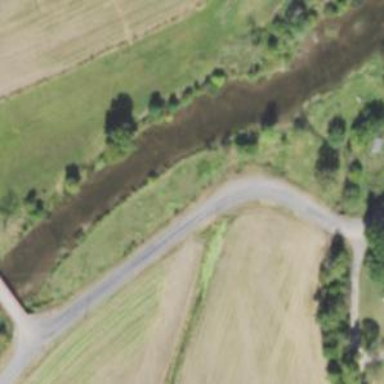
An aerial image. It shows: Canal.